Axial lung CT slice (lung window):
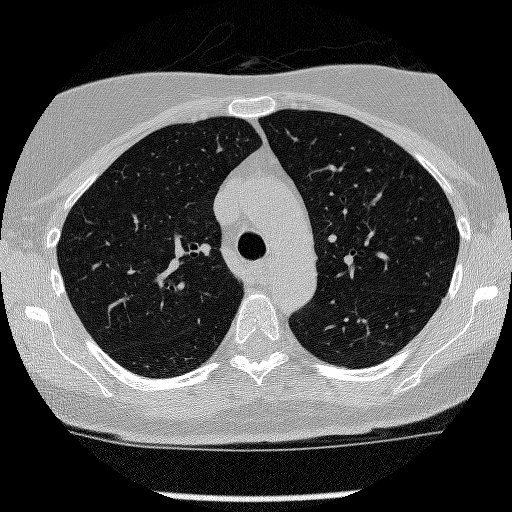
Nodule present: no